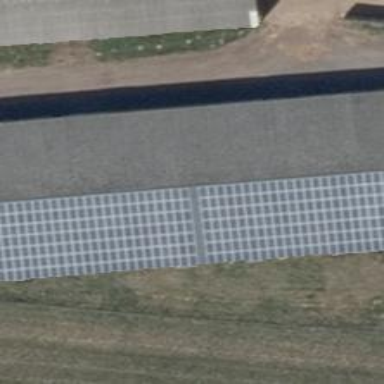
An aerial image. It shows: Solar photovoltaic panel generator producing electricity as small installation.